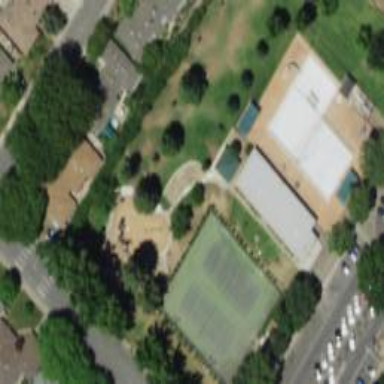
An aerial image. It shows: Tennis court on the leisure land pitch.